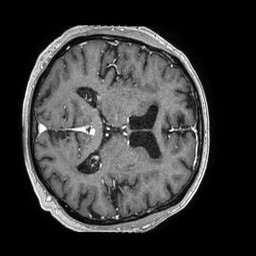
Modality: T1w
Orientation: axial
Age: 79
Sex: male
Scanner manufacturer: philips
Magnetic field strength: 1.5 T
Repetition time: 0.007651 s
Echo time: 0.003526 s